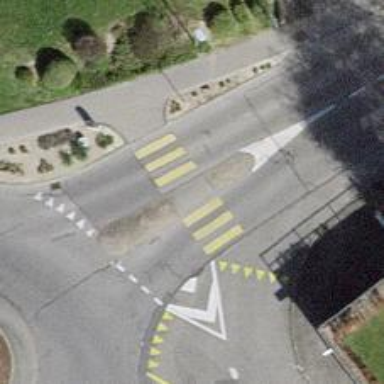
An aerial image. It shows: Marked footway crossing with central island.